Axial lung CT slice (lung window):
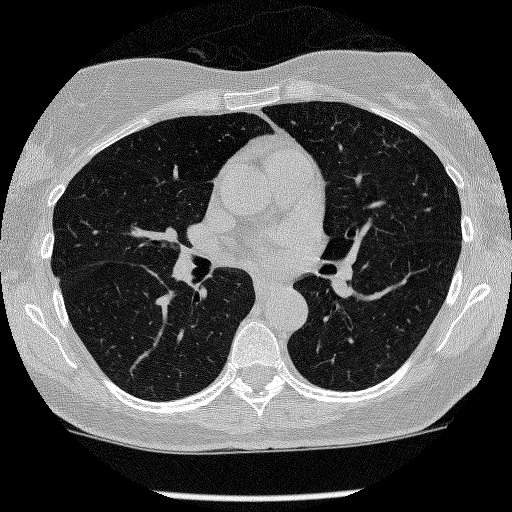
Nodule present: no